Interaction volume radius: 5 \u00c5
Interaction volume height: 10 \u00c5
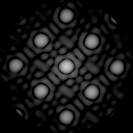
Disorder parameter: 0.02286